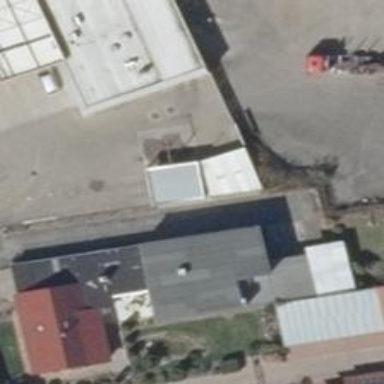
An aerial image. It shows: Car wash facility.